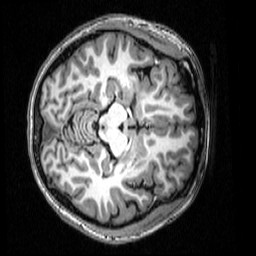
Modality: T1w
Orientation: axial
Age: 26
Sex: female
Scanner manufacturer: siemens
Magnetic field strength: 3 T
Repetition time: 2.53 s
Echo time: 0.00339 s